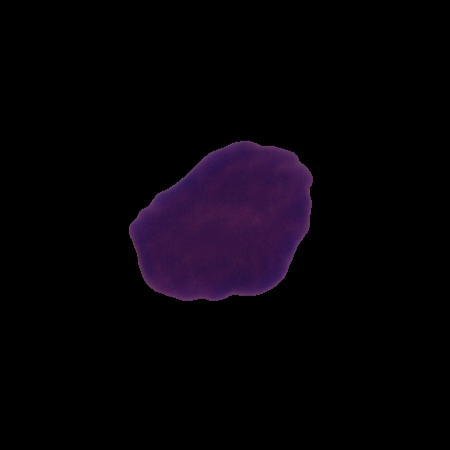
Label: cancer